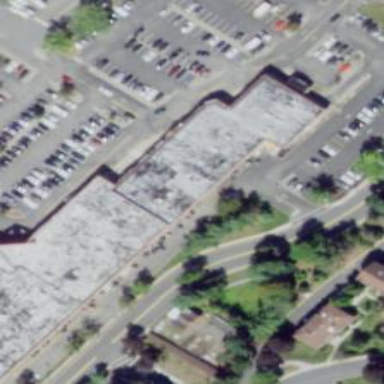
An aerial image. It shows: Swimming pool shop.